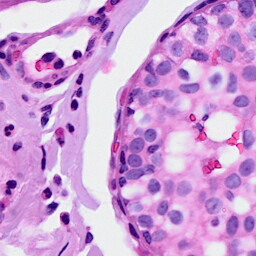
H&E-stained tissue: Breast